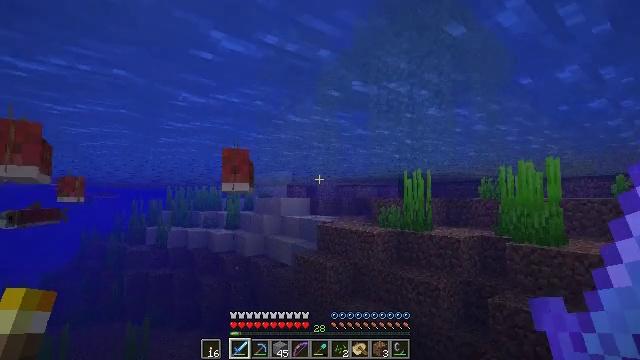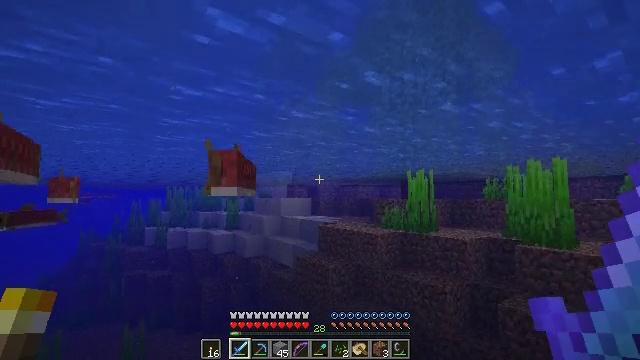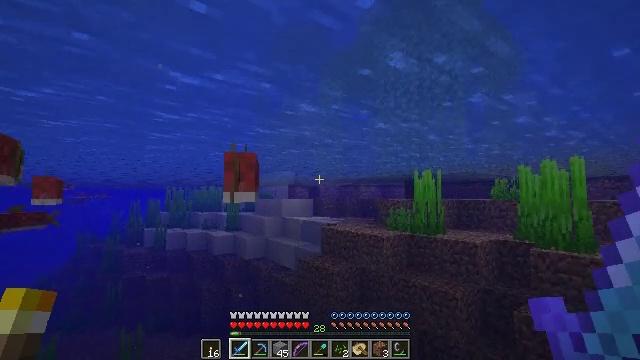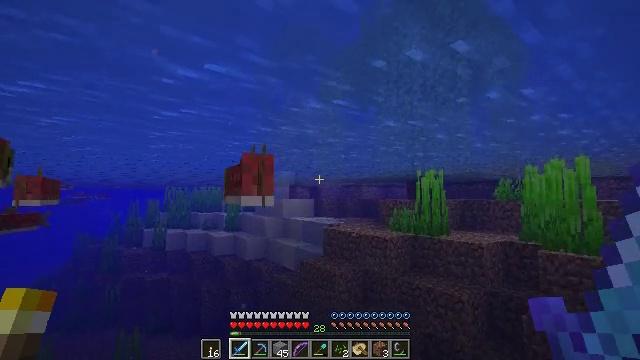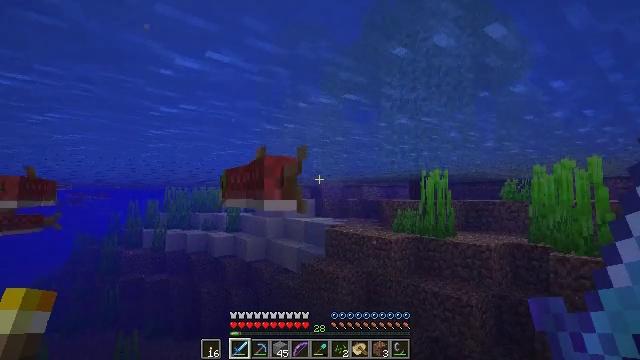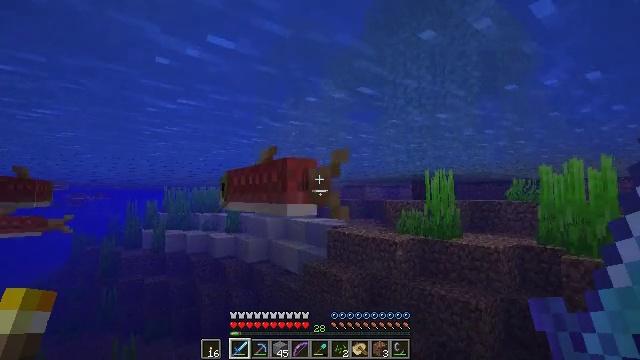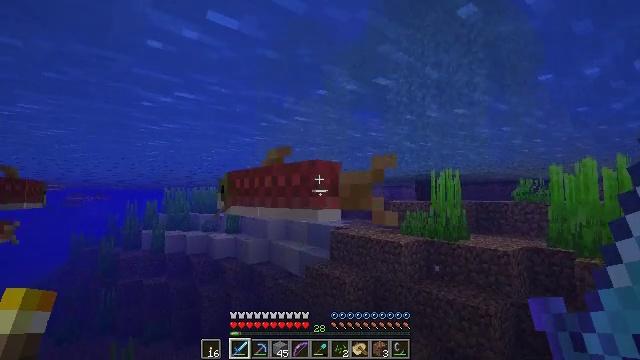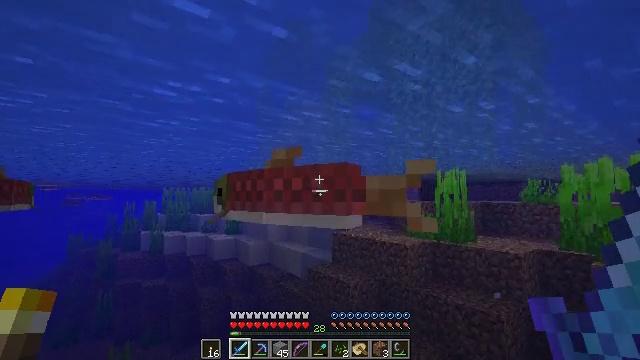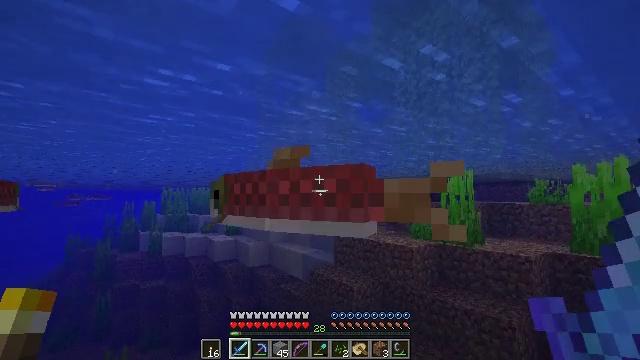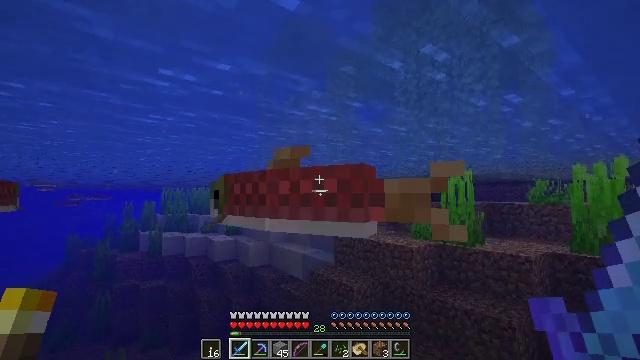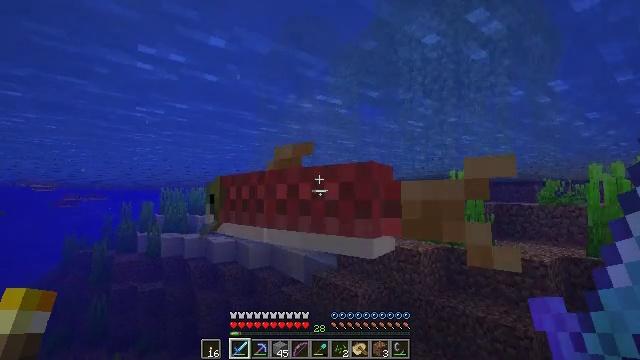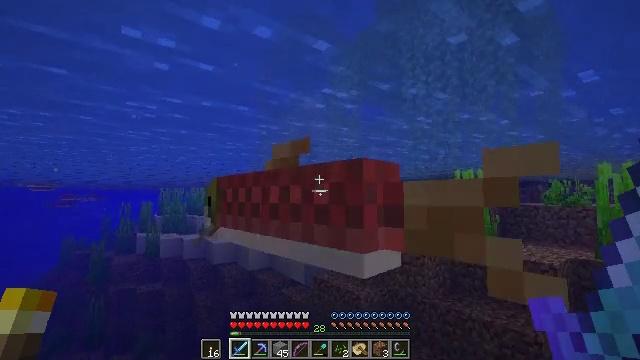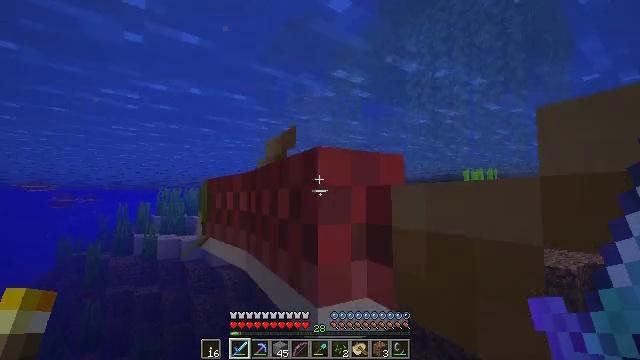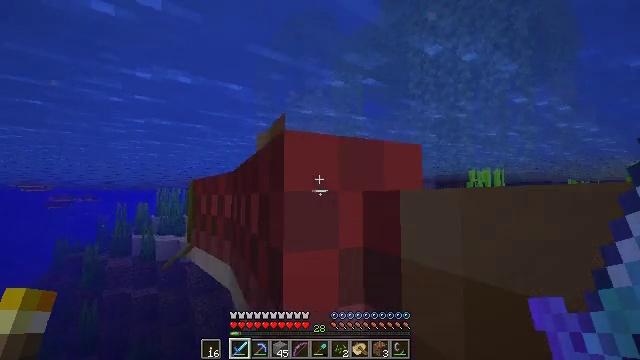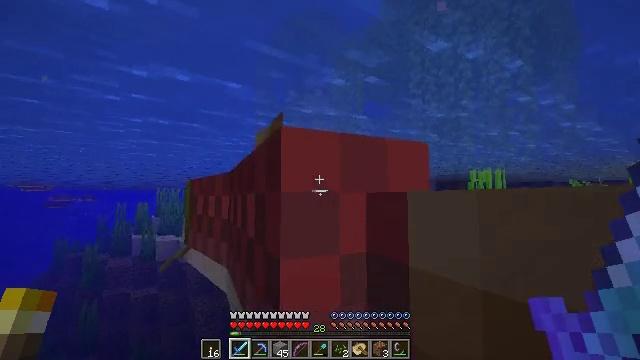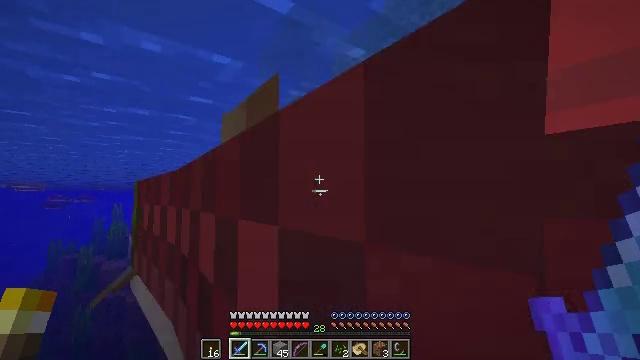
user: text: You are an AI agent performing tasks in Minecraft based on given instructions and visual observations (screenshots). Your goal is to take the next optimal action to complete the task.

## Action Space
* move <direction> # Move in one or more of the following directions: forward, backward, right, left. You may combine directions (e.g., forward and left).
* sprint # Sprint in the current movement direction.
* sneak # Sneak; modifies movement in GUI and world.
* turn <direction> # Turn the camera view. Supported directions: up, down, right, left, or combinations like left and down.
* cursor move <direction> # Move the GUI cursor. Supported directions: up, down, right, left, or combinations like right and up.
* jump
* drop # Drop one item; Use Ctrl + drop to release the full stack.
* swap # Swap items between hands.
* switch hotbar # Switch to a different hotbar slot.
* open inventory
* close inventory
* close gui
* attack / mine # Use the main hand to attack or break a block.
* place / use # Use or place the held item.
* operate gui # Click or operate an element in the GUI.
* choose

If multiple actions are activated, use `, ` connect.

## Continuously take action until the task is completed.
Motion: motion action
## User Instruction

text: Attack the ground to gather sand.
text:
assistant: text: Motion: move forward and move left, sprint
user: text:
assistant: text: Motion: move forward and move left, sprint
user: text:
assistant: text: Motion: move forward and move left, sprint
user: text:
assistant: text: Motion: move forward and move left, sprint
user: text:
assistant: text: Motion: move forward, sprint
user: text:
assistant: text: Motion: move forward, sprint
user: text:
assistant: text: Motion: move forward, sprint
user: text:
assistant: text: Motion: move forward, sprint
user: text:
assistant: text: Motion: move forward, sprint
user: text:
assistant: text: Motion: move forward, sprint
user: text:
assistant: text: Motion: move forward, sprint
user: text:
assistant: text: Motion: move forward, sprint
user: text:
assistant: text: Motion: move forward, sprint
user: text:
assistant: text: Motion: move forward, sprint
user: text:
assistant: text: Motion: move forward, sprint
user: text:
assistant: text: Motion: move forward, sprint
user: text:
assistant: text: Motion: move forward, sprint
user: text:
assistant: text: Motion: move forward, sprint
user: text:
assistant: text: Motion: move forward, sprint
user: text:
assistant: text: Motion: move forward, sprint
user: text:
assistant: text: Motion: move forward, sprint
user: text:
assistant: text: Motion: move forward, sprint
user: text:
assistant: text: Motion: move forward, sprint
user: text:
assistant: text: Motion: move forward, sprint
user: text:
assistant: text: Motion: move forward, sprint
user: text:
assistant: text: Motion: move forward, sprint
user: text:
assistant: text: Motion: move forward, sprint
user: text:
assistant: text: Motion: move forward, sprint
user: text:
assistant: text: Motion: move forward, sprint
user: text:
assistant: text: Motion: move forward, sprint